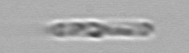
Label: Cerataulina_pelagica